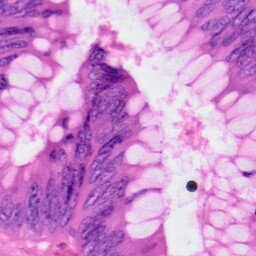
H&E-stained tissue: Colon